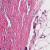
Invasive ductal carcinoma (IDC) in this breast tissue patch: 0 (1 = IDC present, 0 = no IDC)